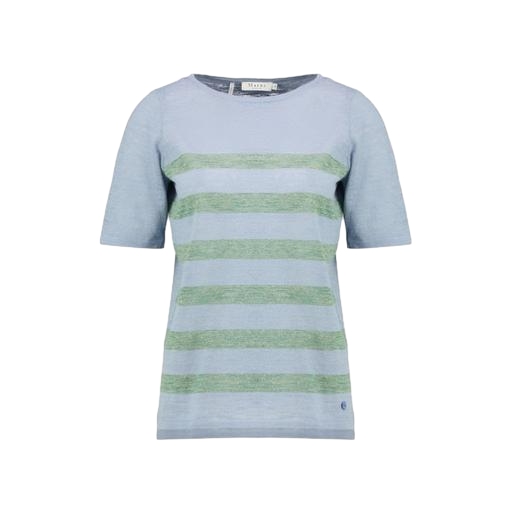
blue short-sleeved striped t-shirt, blue women's striped shirt, blue women's stripe true t-shirt, white background